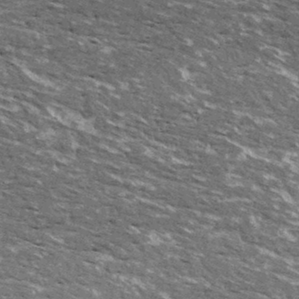
Label: frost